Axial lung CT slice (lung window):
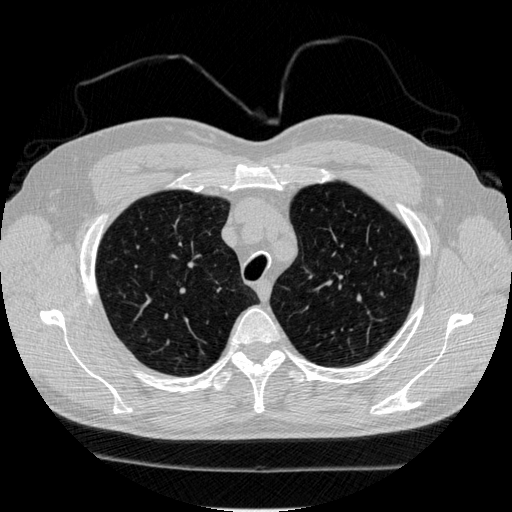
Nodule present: no